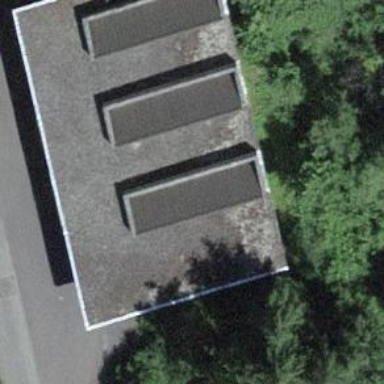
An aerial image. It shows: Bunker building.